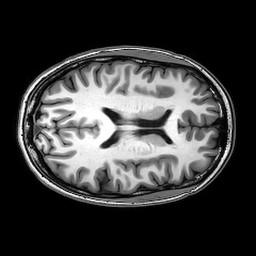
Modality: T1w
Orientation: axial
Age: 19
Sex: female
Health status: healthy
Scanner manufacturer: philips
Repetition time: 0.008323 s
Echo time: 0.00384 s